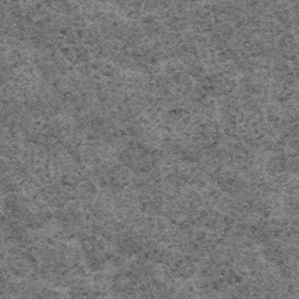
Label: frost